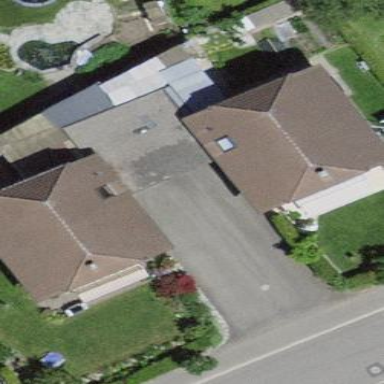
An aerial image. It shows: House with half-hipped roof made of roof tiles.